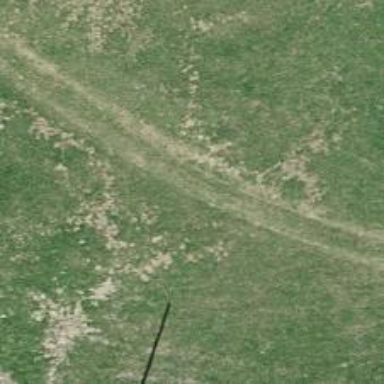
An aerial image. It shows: Track with very rough surface.